Question: I just tripped over an answer to a problem I was having with a PL/SQL variable not being recognized by a function and I was hoping someone could explain to me why my solution worked and what is happening "underneath the hood".
As part of an optimization project, I am trying to collect metrics on individual SQL scripts within a Stored Procedure. The Stored Proc that I am dissecting has an In-type date parameter that I need to define in order to run each individual SQL Script:
'''
CREATE OR REPLACE myStoredProc (DATE_IN DATE, ERROR_OUT OUT VARCHAR2)
IS
BEGIN
--Truncate Temp Tables
--6 Individual SQL Scripts
EXCEPTION
--Error Handling
END;
'''
To run each script individually, I decided to just drop each SQL statement into a PL/SQL block and feed the 'DATE_IN' parameter in as a variable:
'''
DECLARE
DATE_IN DATE := TO_DATE('16-JUL-2014','DD-MON-RR');
BEGIN
--Place individual script here
END;
'''
This approach worked fine for a couple of the queries that referred to this 'DATE_IN' variable but one query with a reference to an outside function which takes 'DATE_IN' as a parameter started throwing an ORA-00904 error:
'''
DECLARE
DATE_IN DATE := TO_DATE('16-JUL-2014','DD-MON-RR');
BEGIN
insert into temp_table
SELECT table1.field1,
table1.field2,
table2.fieldA,
MyFunction(table1.field1, DATE_IN) --This was the problem line
FROM
table1,
table2
WHERE EXISTS (inner query)
AND table1.keys = table2.keys
AND table2.date <= DATE_IN
END;
'''
At the advice of another Developer, I was able to get around this error by adding a colon (:) in front of the 'DATE_IN' variable that I was passing into the function so that the problem line read 'MyFunction(table1.field1, :DATE_IN)'. As soon as I did that, my error disappeared and I was able to run the query without issue.
I was happy for the result but the other Developer wasn't able to explain why it was needed, only that it was necessary to call any functions or other stored procs from a PL/SQL statement. I assume this has something to do with scope but I would like to get a better explanation as to why this colon was necessary for the function to see the variable.
I've tried to do a little research looking over Oracle documentation on parameters, <URL> but my research has only given me more questions:
- 'DATE_IN DATE :='- 'DATE_IN'-
Thanks in advance. I appreciate any guidance you can provide!
I was asked to provide additional information. My Db version is 11G, 11.2.0.2.0. The query that I was able to reproduce this error is below.
'''
DECLARE
EXTRACT_DT_IN DATE := TO_DATE('16-JUL-2014','DD-MON-RR');
BEGIN
--This begins the pre-optimized query that I'm testing
insert into AELI_COV_TMP_2_OPT
SELECT /*+ ordered use_nl(CM MAMT) INDEX (CM CSMB_CSMB2_UK) INDEX (MAMT (MBAM_CSMB_FK_I) */
CM.CASE_MBR_KEY
,CM.pyrl_no
,MAMT.AMT
,MAMT.FREQ_CD
,MAMT.HOURS
,aeli$cov_pdtodt(CM.CASE_MBR_KEY, EXTRACT_DT_IN)
FROM
CASE_MEMBERS CM
,MEMBER_AMOUNTS MAMT
WHERE EXISTS (select /*+ INDEX(SDEF SLRY_BCAT_FK_I) */
'x'
from SALARY_DEF SDEF
where SDEF.CASE_KEY = CM.CASE_KEY
AND SDEF.TYP_CD = '04'
AND SDEF.SLRY_KEY = MAMT.SLRY_KEY)
AND CM.CASE_MBR_KEY = MAMT.CASE_MBR_KEY
AND MAMT.STAT_CD = '00'
AND (MAMT.xpir_dt is null or MAMT.xpir_dt > EXTRACT_DT_IN)
AND MAMT.eff_dt <= EXTRACT_DT_IN;
--This ends the pre-optimized query that I'm testing
END;
'''
Here is the error I'm encountering when trying to run an Explain Plan on this statement. I am able to get past this error if I remove reference to line 13 or I add a colon (:) to the 'EXTRACT_DT_IN' on that line.

Here is the function signature of aeli$.cov_pdtodt. (I've replaced the owner for security reasons).
'''
CREATE OR REPLACE function __owner__.aeli$cov_pdtodt
(CASE_MBR_KEY_IN IN NUMBER, EXTRACT_EFF_DT_IN DATE)
RETURN DATE IS
PDTODT DATE;
'''
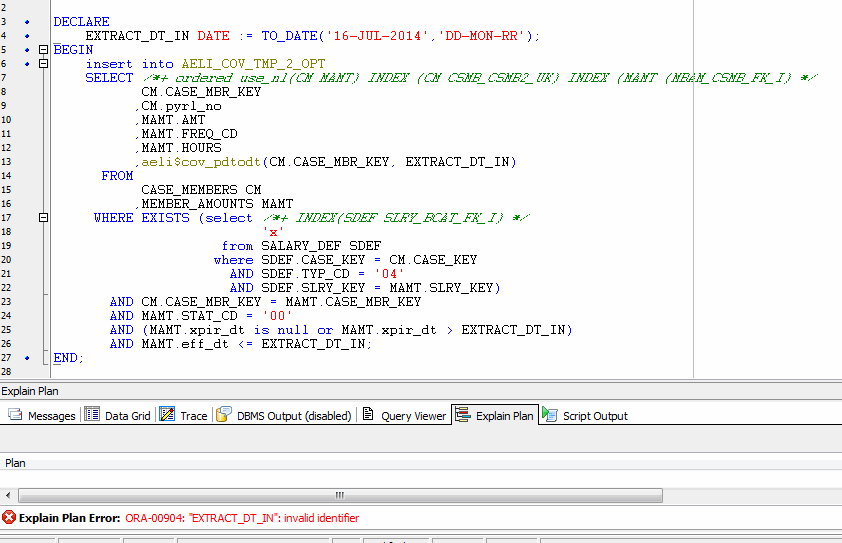
Answer: Your anonymous block is fine as it is, as long as you execute the whole block. If you try to execute just the 'insert', or its 'select', as a standalone command then it will indeed fail with ORA-00904.
That isn't quite a problem, it's a problem. You're trying to refer to a PL/SQL variable in an SQL context, and that is never going to work.
In a PL/SQL context this would work:
'''
declare
some_var dual.dummy%type := 'X';
begin
insert into some_table
select dummy from dual where dummy = some_var;
end;
/
'''
... because the insert has access to the PL/SQL 'some_var'.
In an SQL context this will error:
'''
select * from dual where dummy = some_var;
'''
... because it's looking for a column called 'SOME_VAR', and there isn't one.
If you do this instead:
'''
select * from dual where dummy = :some_var;
'''
... the 'some_var' is now a client-managed bind variable. If you execute that you'll either be prompted for the bind value, or given a not-all-variables-bound error, or bind-variable-not-declared, or similar, depending on your client.
If you only do an explain plan of that though, e.g. with
'''
set auto trace traceonly explain
select * from dual where dummy = :some_var;
'''
... then the bind variable doesn't necessarily have to be populated for the plan to be calculated. Some clients may still complain and want a bind value, but the parser would be OK with it - enough to produce a plan anyway. Though not able to take advantage of bind variable peeking or histograms etc.
For example, SQL Developer happily produces a plan for your original sample query if both references are turned into bind variables, just the 'insert ...' part of the block is selected, and you press Explain Plan (F10).